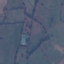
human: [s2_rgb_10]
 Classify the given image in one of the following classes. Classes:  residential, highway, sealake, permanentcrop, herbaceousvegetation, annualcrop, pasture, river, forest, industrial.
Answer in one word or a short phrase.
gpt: Pasture